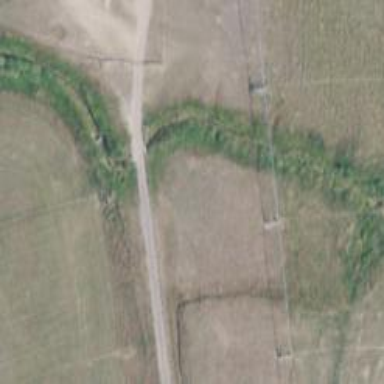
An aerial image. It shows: Track road on bridge with rough grade 5 surface.